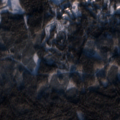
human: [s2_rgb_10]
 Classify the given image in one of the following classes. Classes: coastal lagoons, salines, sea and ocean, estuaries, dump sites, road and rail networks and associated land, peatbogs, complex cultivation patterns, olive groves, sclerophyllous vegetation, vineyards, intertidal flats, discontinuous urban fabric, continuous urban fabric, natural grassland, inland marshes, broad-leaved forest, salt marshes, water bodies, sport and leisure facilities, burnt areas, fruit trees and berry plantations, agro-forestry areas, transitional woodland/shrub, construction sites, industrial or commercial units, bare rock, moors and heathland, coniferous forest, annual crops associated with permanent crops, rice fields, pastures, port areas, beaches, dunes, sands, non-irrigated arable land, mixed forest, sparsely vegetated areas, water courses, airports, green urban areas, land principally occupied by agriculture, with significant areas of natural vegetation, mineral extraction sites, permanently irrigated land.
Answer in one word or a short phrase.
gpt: coniferous forest, transitional woodland/shrub